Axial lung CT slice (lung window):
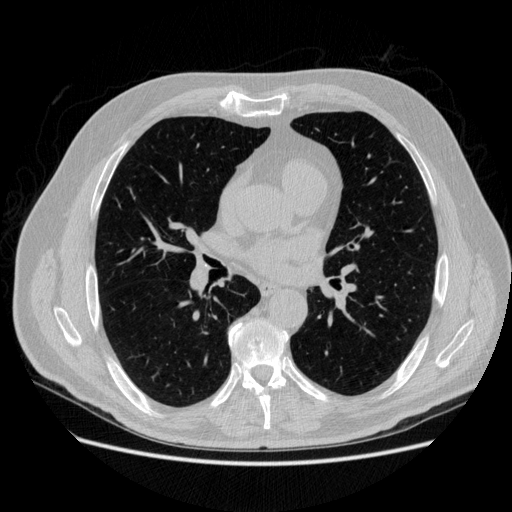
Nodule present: no